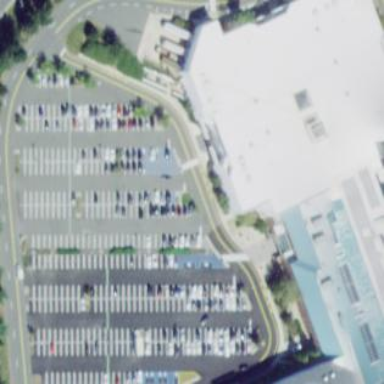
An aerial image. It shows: Part of the building is dedicated to retail space.